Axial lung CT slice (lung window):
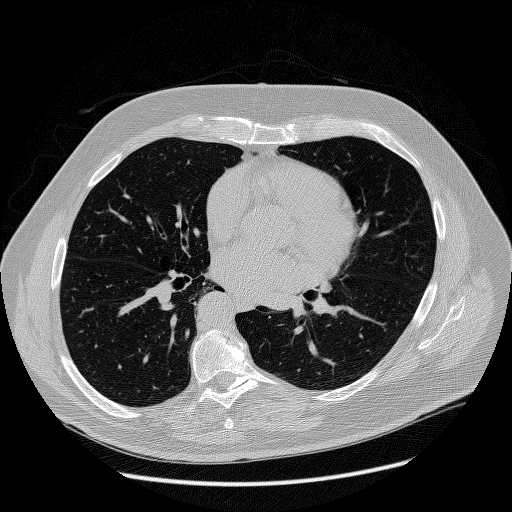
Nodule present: no